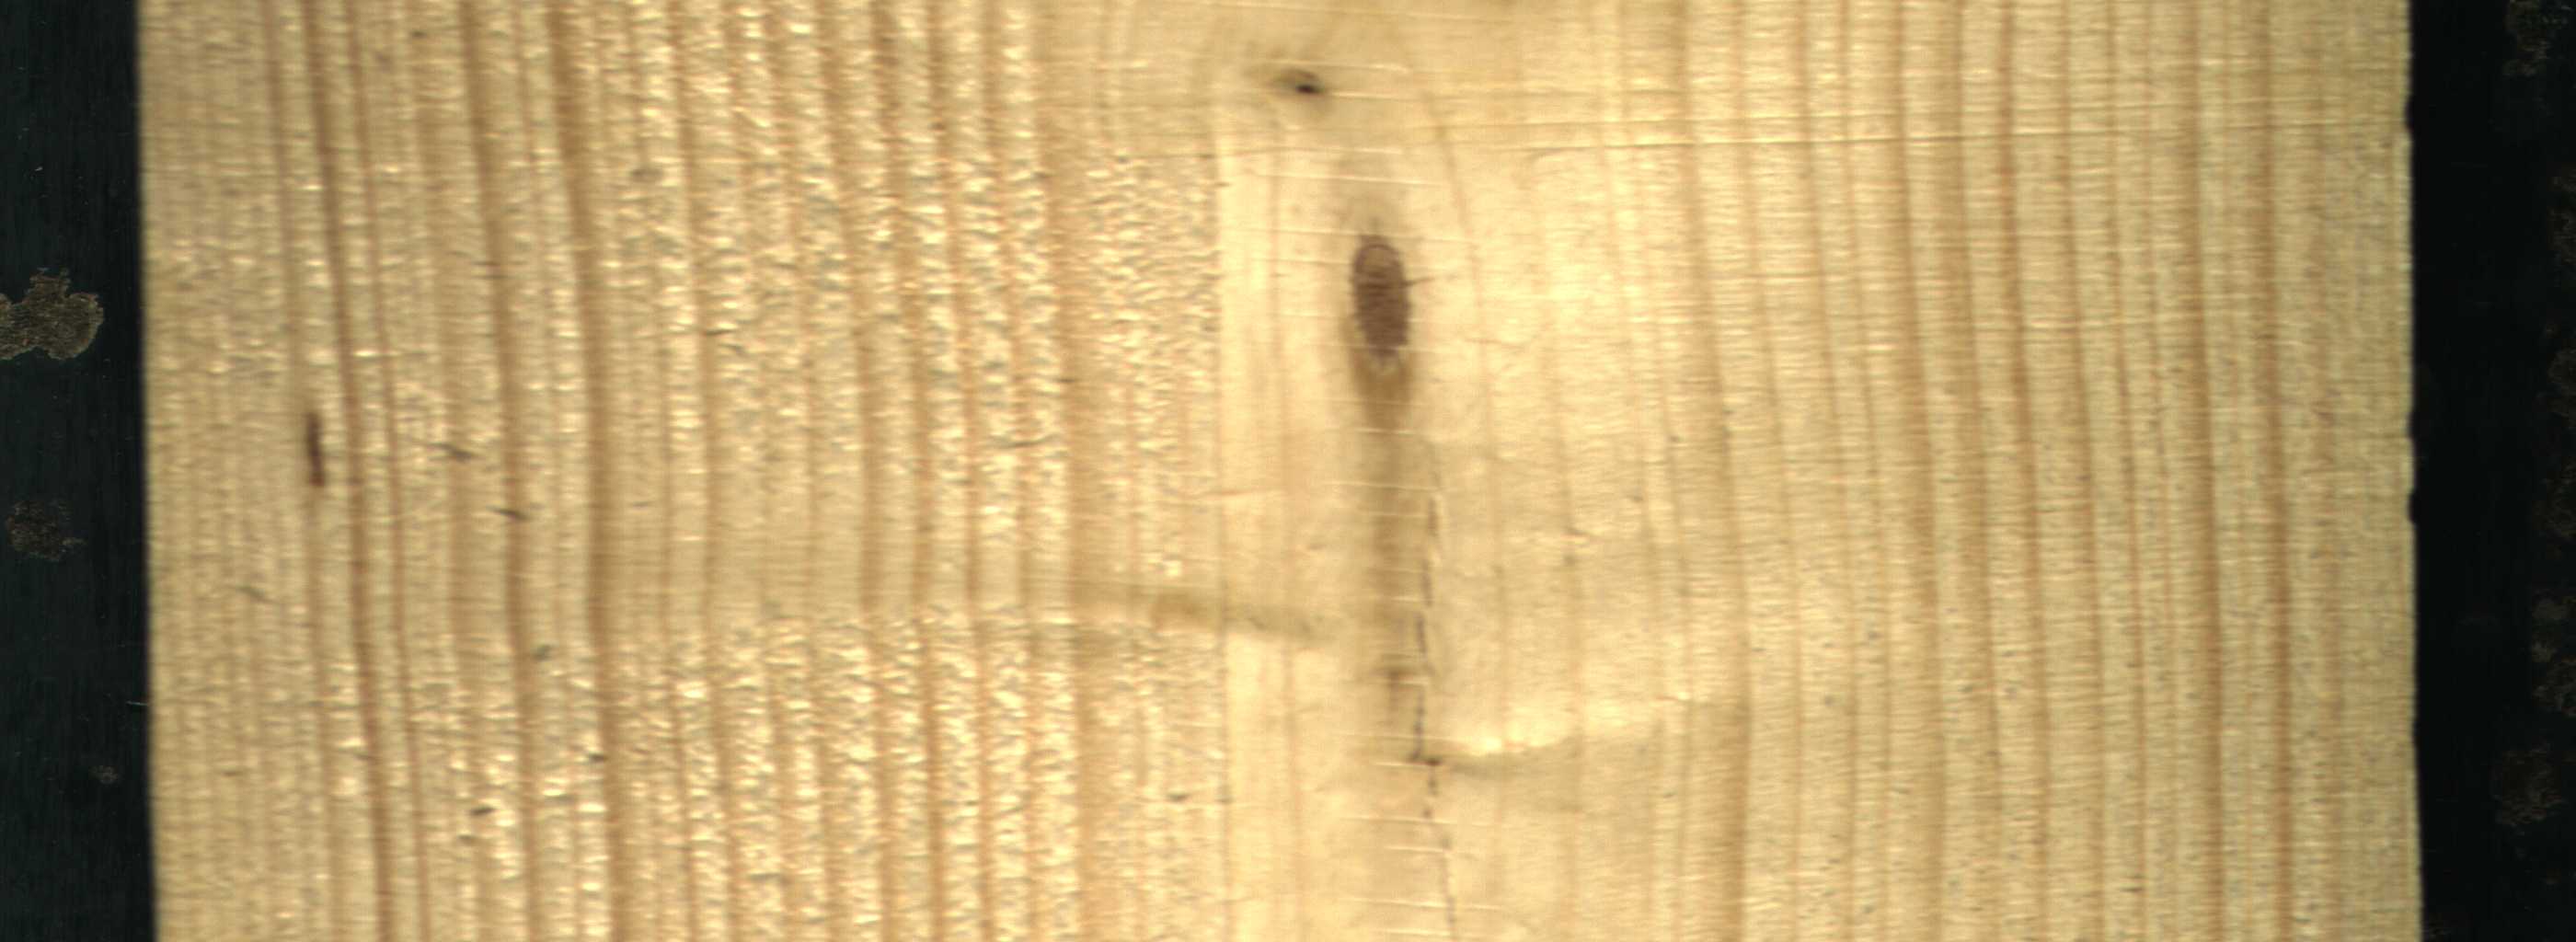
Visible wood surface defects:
resin
Quartzity
Dead_Knot